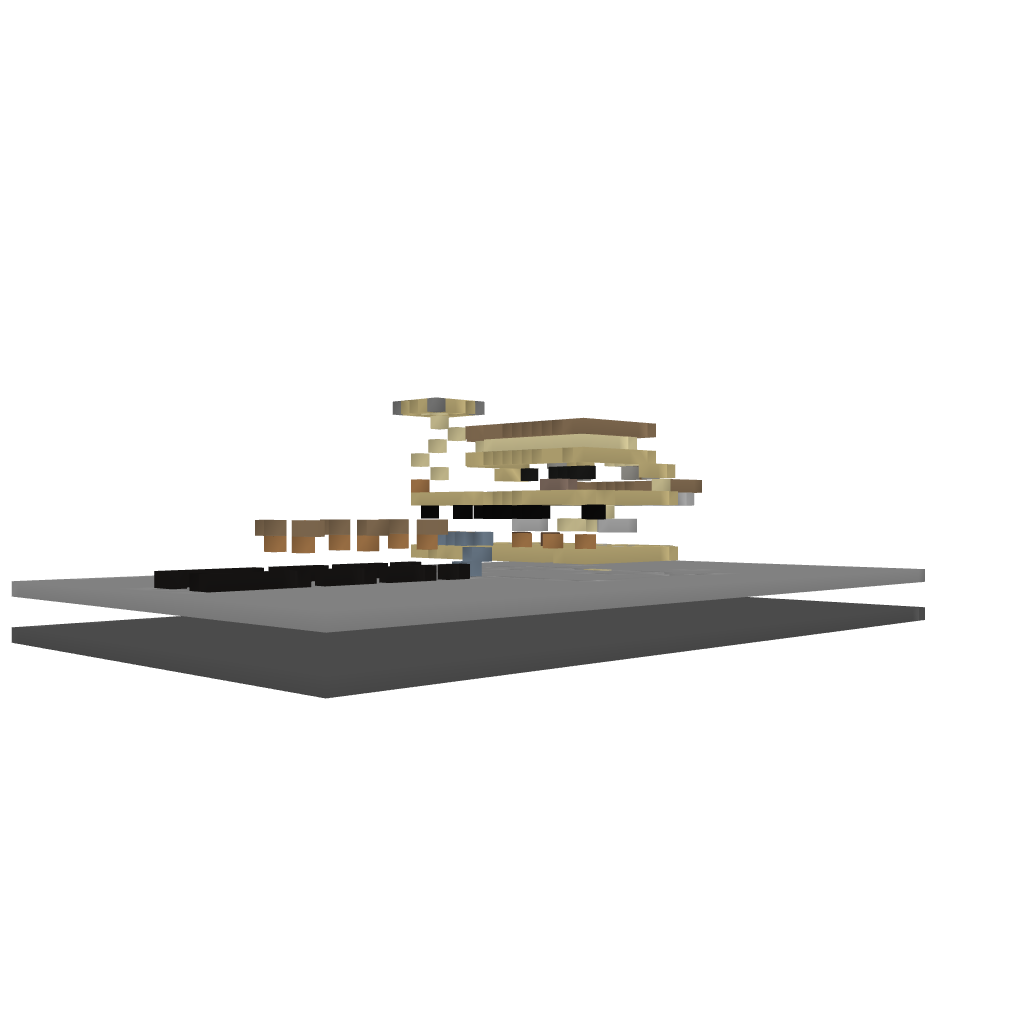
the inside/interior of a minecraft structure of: Luxury  Villa